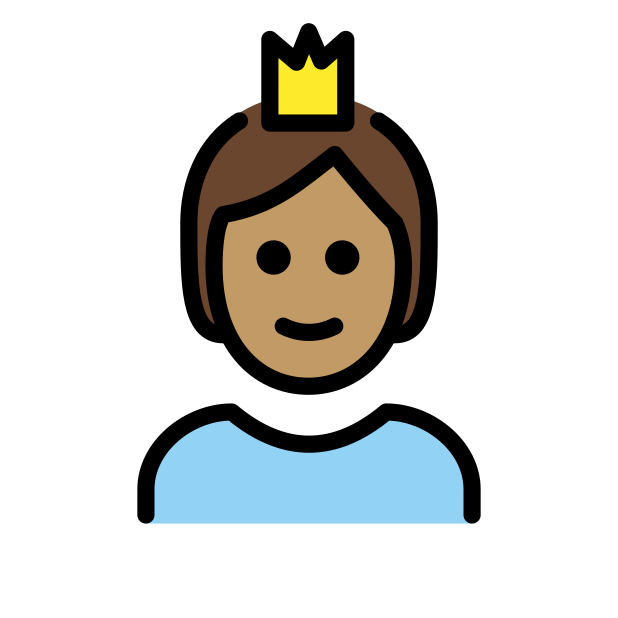
person with crown: medium skin tone